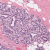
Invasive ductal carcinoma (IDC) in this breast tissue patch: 0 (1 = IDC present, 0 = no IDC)